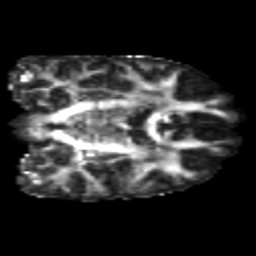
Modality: FA
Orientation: coronal
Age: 20
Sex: male
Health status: healthy
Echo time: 0.074 s